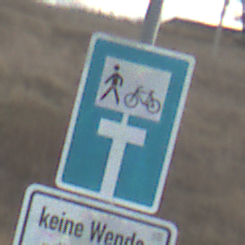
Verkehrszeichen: SackgasseRadverkehrFussgaengerDurchlaessig
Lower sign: HinweisGeaenderteVorfahrtVerkehrsfuehrungVerkehrsregelung3
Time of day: SunriseSunset
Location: Outdoor (RoadRail)
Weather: PartlyCloudy
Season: NotSpecified
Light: Natural